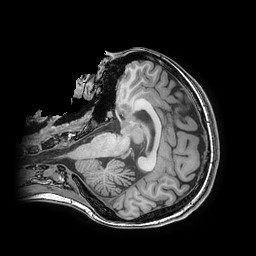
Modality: T1w
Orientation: axial
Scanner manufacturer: ge
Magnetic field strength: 3 T
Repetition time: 0.009184 s
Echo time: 0.00368 s